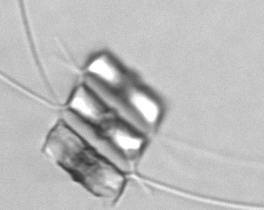
Label: Chaetoceros_didymus